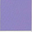
Piece: xx